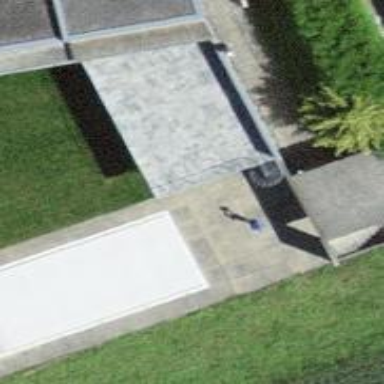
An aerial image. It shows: Swimming pool located in leisure land.